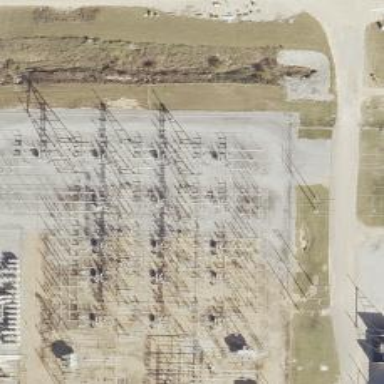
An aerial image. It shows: Switch for power supply.